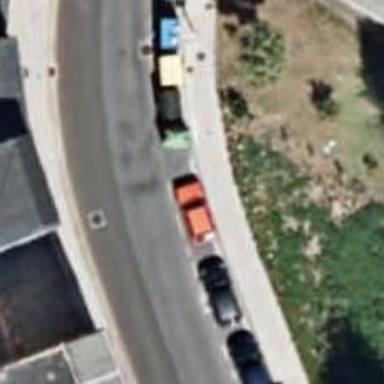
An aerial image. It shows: Recycling container in the area designated for recycling.